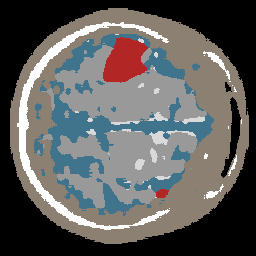
Label: lesion